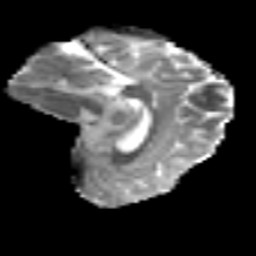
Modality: MD
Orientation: sagittal
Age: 29
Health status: ill
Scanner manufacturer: philips
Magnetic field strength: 3 T
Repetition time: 9 s
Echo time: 0.127 s